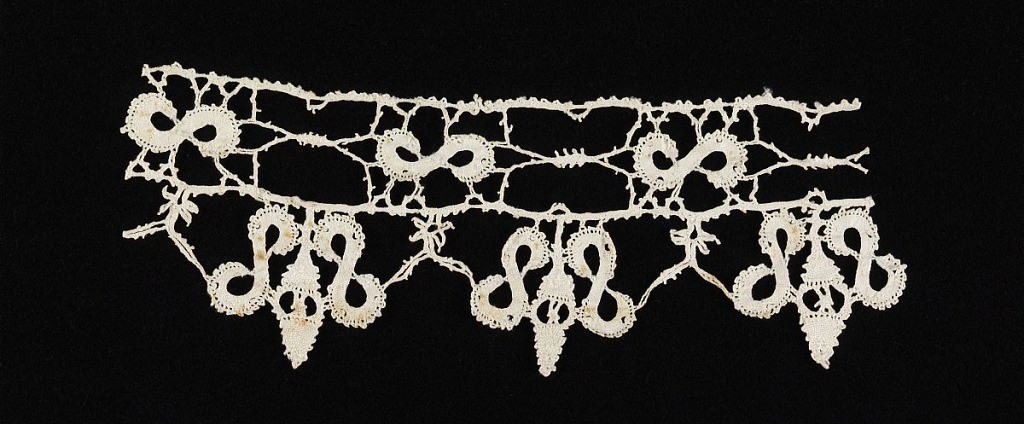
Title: Fragment
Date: late 16th century
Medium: linen Technique: bobbin lace, discontinuous tape
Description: Fragment of a band with the edge portion showing S-shaped motif surrounded by triangles. The connecting rods are braided with picots. Has three fleur de lys-like tabs along edge opposite the S-shapes.